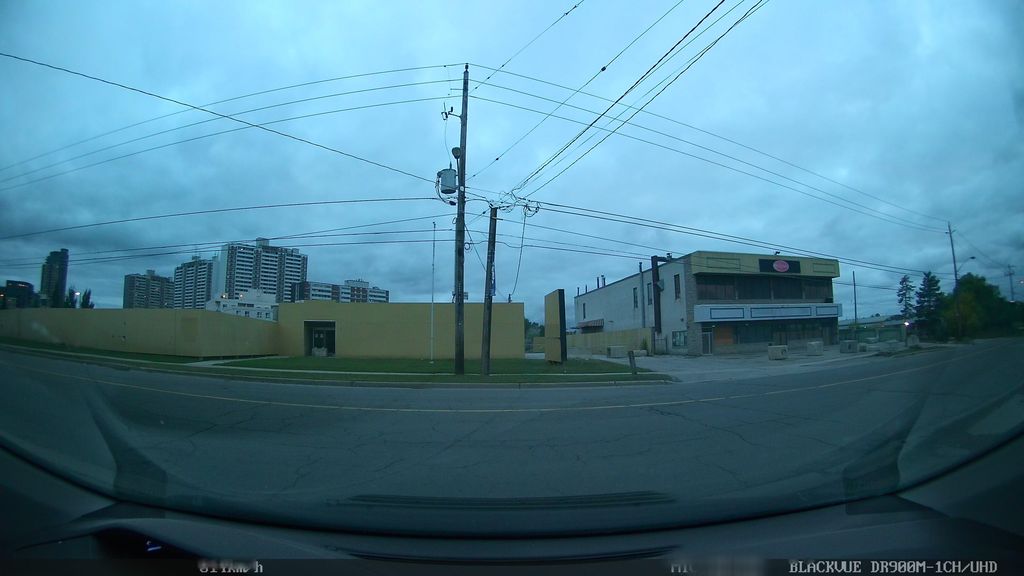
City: toronto